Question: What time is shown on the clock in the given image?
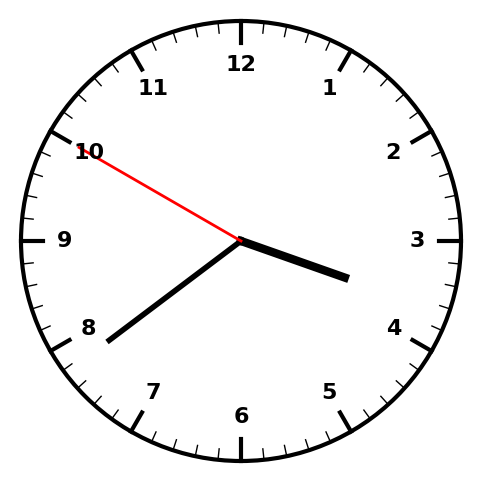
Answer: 03:38:50